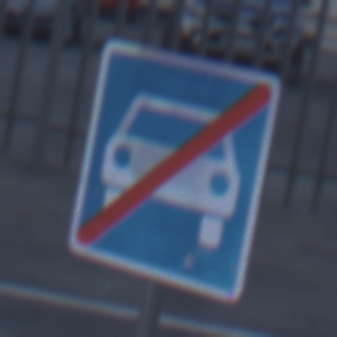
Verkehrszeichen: EndeKraftfahrstrasse
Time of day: SunriseSunset
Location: Outdoor (Suburban)
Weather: PartlyCloudy
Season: NotSpecified
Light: Natural